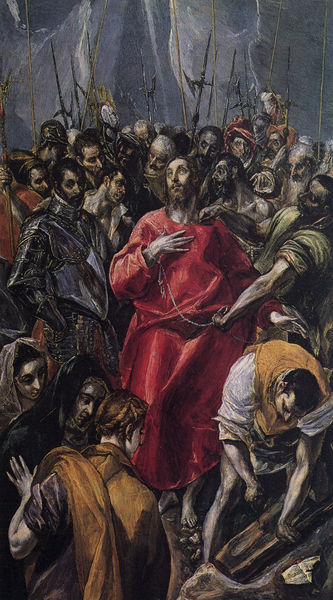
Titel: Die Entkleidung Christi
Künstler: El Greco
Standort: Upton House (Warwickshire)
Institution: National Trust
Schlagwörter: blau, gemälde, gewitter, gruppe, hand, himmel, mann, umhang, weiß, wolken, frauen, gelb, menschen, ocker, braun, frau, grau, holz, kleid, männer, nacht, nase, orange, schwarz, blick, rot, schleier, tuch, beige, malerei, masse, bart, bärte, gesichter, hemd, arm, bibel, falten, trauer, vollbart, gesten, wache, kalt, wind, boden, gewand, mantel, strick, beine, fesseln, füße, hart, berge, krieg, sturm, unwetter, lanze, soldaten, falte, nasen, glanz, balken, entkleidung, regen, barfuss, bücken, glaube, kreuz, blitze, seil, gefangen, gefangennahme, uniform, verhaftung, waffen, soldat, waffe, mäntel, haarkranz, helm, ritter, rüstung, stäbe, christus, jesus, jesus christus, kreuzigung, leid, manierismus, krieger, schnurr, hellebarde, kreuzzug, lanzen, hellebarden, speer, speere, jünger, gefangener, christen, heiland, turban, el greco, christentum, fessel, umhand, apostel, spiess, passion, gefesselt, geand, ölberg, emaille, kreuzbalken, schergen, abführen, greco, abführung, gessel, helebarde, spiesse, grecco, männer frauen, nageln, el